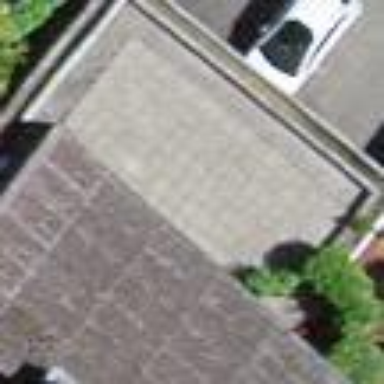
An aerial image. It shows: Garage.